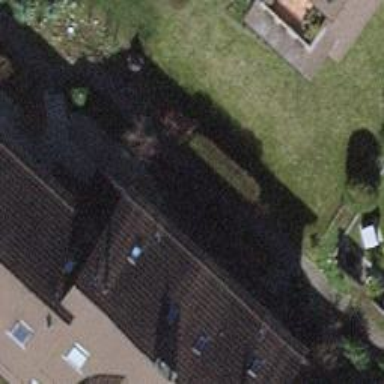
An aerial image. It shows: Building with tiled roof.